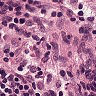
Metastatic tissue present: no